Brain MRI, t2w sequence, axial 2D slice.
Patient: age 35, sex F, weight 95 kg, height 1.95 m
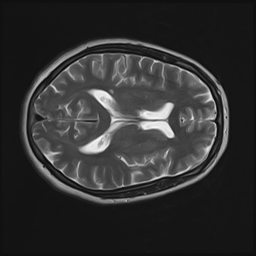